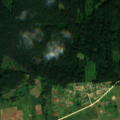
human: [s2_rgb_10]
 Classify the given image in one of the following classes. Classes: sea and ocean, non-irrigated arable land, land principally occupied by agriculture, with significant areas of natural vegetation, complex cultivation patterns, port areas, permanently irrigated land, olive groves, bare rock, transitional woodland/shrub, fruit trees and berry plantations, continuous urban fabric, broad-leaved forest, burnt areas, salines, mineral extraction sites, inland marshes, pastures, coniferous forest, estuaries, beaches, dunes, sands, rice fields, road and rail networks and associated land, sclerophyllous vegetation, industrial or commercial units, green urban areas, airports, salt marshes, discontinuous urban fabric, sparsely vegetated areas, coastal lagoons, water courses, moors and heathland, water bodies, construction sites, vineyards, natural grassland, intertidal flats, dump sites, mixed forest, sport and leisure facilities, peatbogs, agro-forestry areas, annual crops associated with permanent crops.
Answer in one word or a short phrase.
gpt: pastures, complex cultivation patterns, coniferous forest, mixed forest